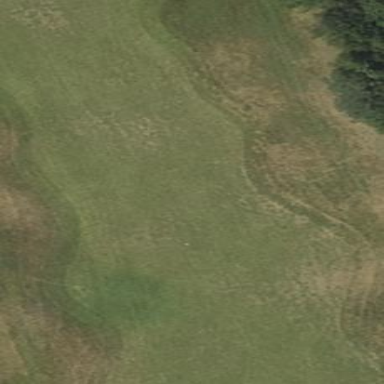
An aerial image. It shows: Golf fairway in the image.